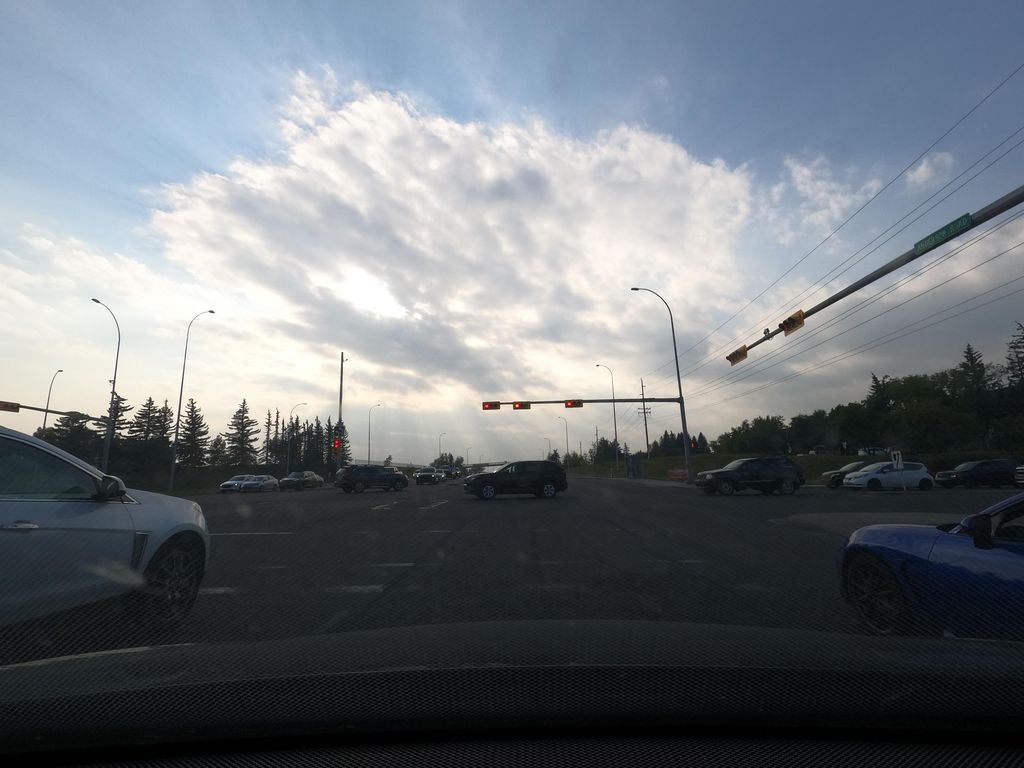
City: calgary